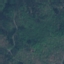
Label: Forest